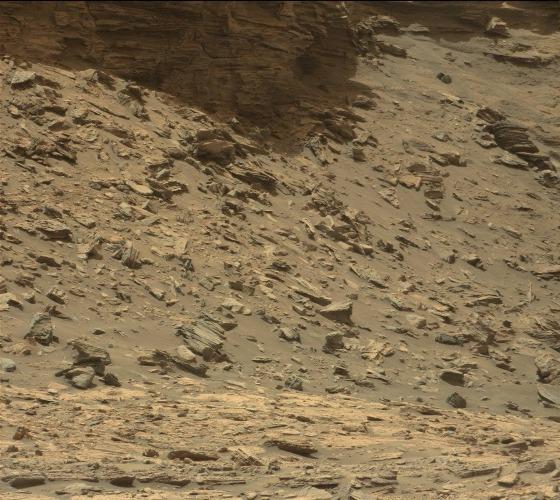
Terrain classes present: Gravel / Sand / Soil, Rock, Shadow